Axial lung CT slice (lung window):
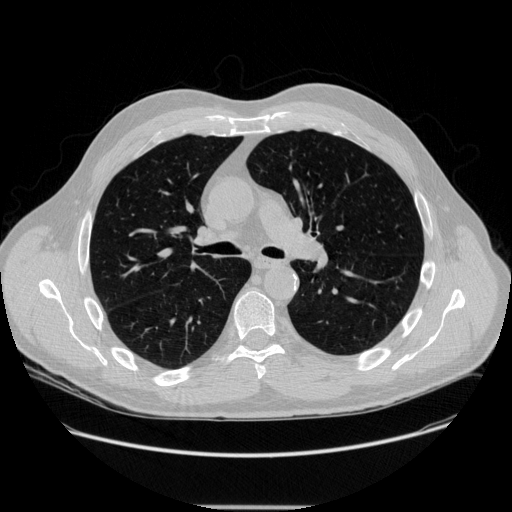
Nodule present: no